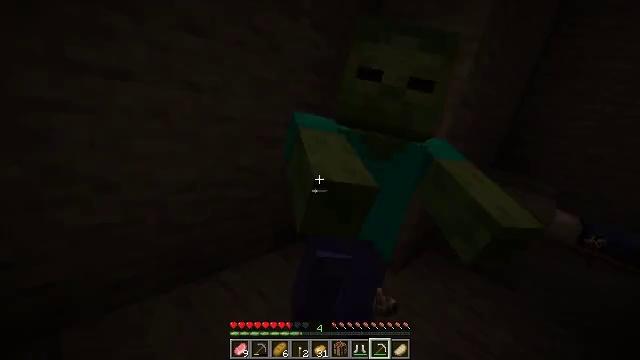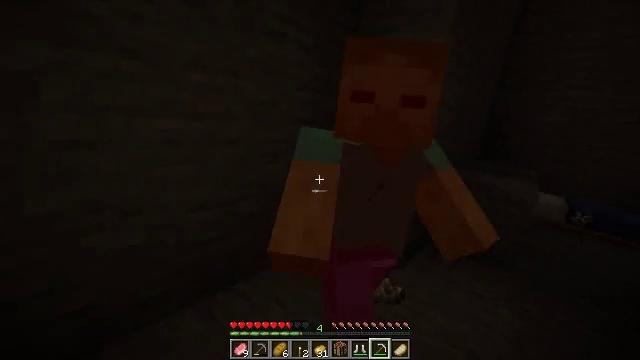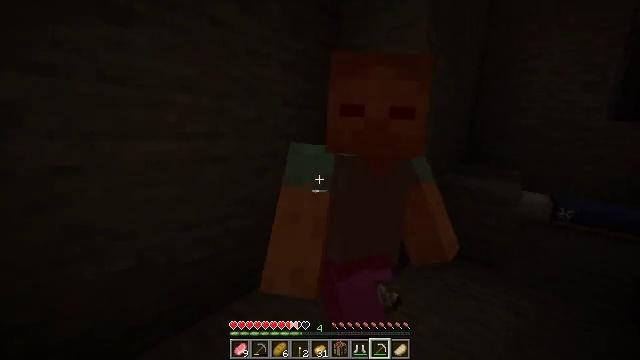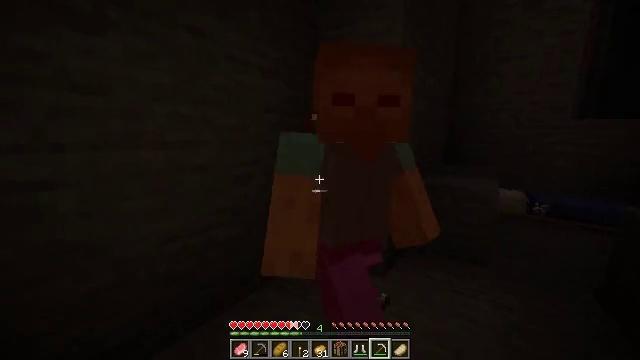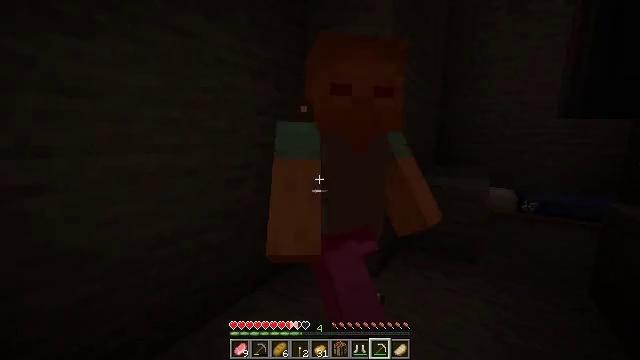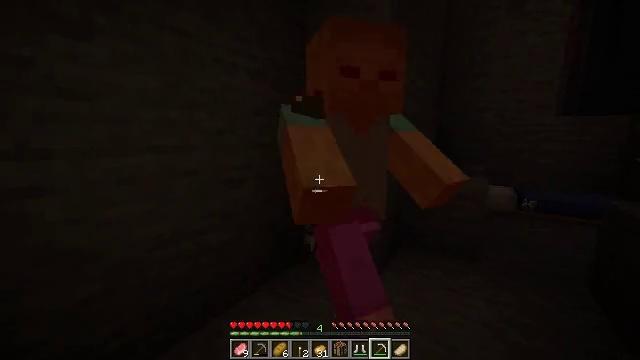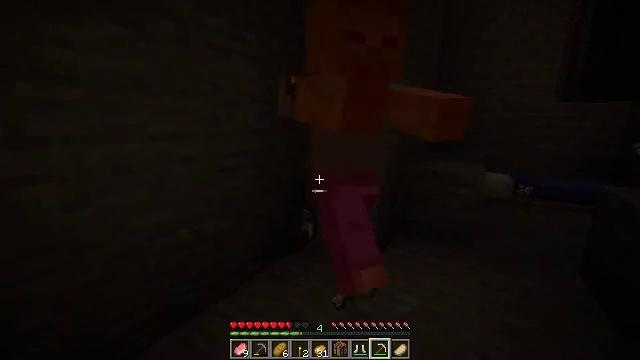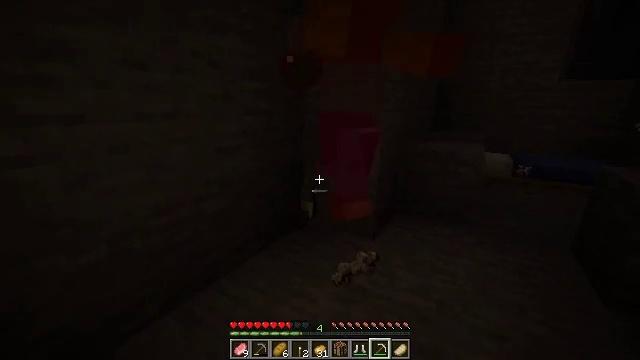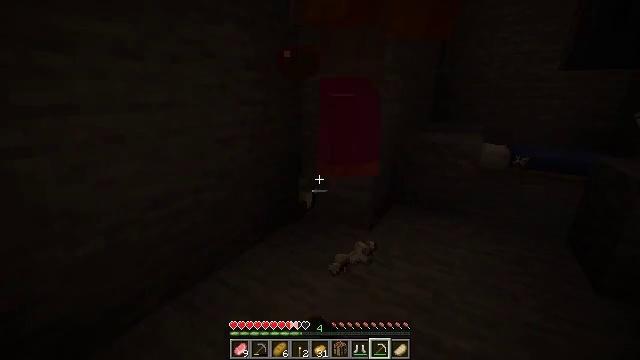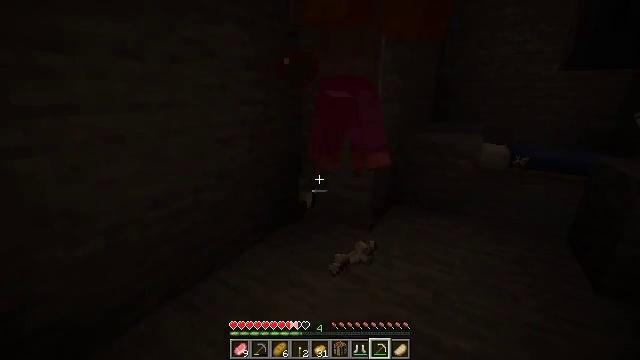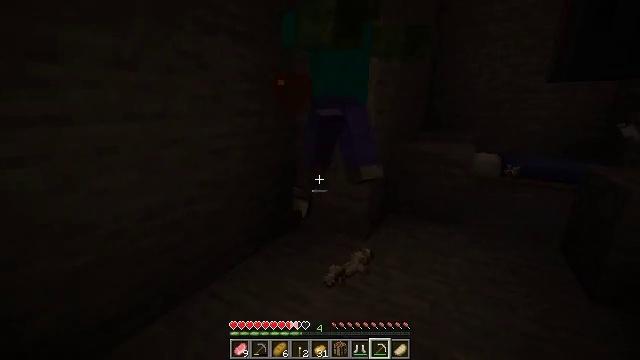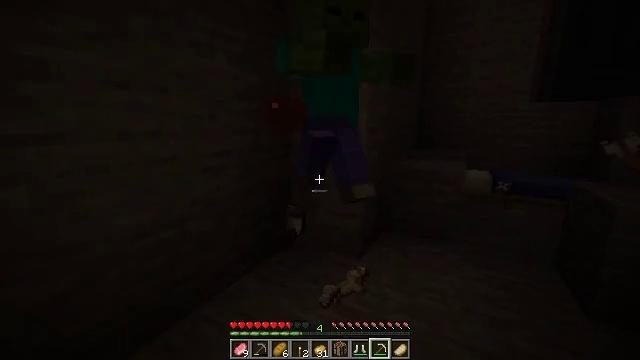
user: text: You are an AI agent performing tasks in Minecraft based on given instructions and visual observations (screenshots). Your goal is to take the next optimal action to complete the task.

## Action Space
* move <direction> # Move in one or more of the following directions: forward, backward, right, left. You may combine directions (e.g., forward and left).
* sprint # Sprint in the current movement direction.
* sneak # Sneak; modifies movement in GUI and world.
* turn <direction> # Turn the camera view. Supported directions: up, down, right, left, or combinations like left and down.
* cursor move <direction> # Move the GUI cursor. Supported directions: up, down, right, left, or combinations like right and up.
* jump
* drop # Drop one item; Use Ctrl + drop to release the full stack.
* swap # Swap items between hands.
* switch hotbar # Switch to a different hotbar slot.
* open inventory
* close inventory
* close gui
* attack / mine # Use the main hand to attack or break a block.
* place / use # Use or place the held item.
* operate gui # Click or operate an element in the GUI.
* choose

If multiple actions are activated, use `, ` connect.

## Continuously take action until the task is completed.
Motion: motion action
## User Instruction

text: Kill a zombie.
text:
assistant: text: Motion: turn up
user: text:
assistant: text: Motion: turn right and up
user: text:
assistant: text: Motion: turn right and up
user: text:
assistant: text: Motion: turn right
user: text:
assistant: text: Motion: no_op
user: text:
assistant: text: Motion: turn down
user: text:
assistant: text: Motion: turn down, attack / mine
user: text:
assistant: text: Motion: turn down, attack / mine
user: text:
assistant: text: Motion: attack / mine
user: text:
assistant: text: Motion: turn right and up, attack / mine
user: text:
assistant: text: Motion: turn right and up
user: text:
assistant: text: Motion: no_op